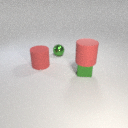
small green metal sphere to the right of large red rubber cylinder